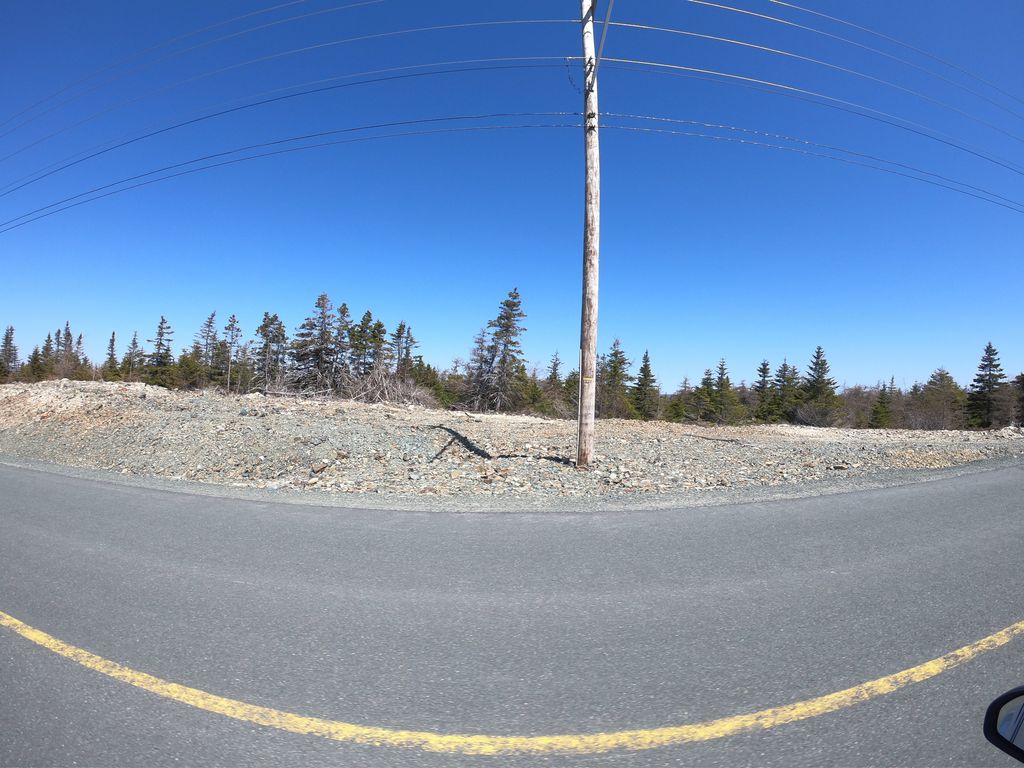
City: st_johns